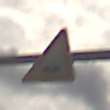
Verkehrszeichen: UnebeneFahrbahn
Umgebung: Outdoor, Suburban
Tageszeit: MorningAfternoon
Wetter: Overcast
Licht: Natural
Jahreszeit: NotSpecified
Kontrast: LowContrast